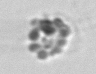
Label: coccolithophorid